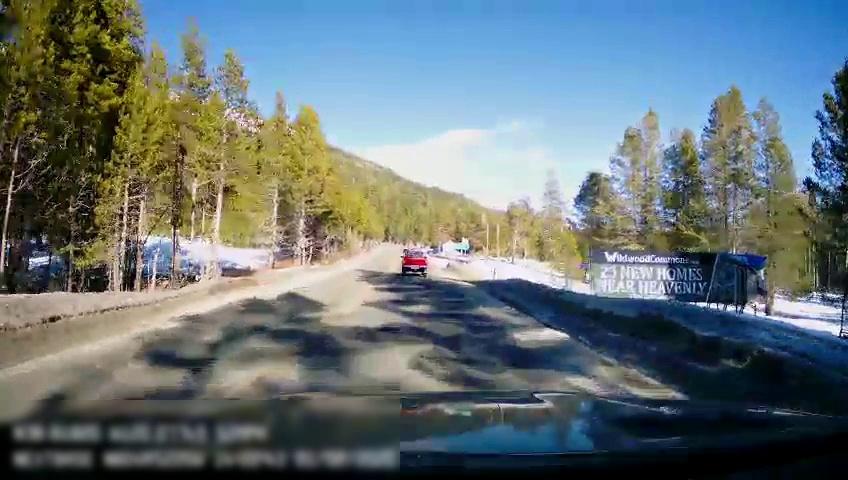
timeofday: Day
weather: Sunny
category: Drivable Space
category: Vehicles | Truck
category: Lanes | Current Lane
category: Traffic | Signs